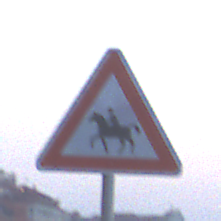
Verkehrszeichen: ReiterRechts
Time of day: Dawn
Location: Outdoor (Urban)
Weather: Clear
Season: NotSpecified
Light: Natural